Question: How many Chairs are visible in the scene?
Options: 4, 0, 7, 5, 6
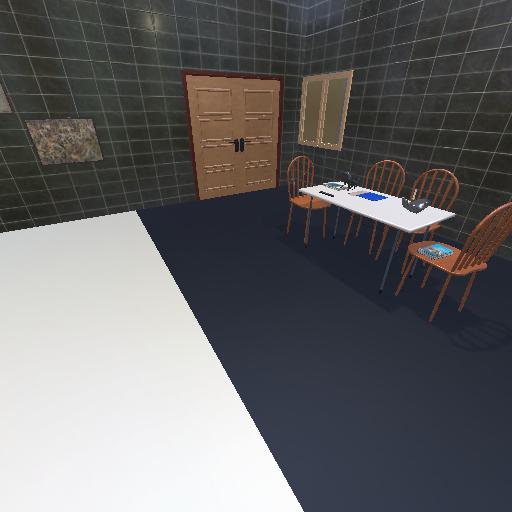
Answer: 4